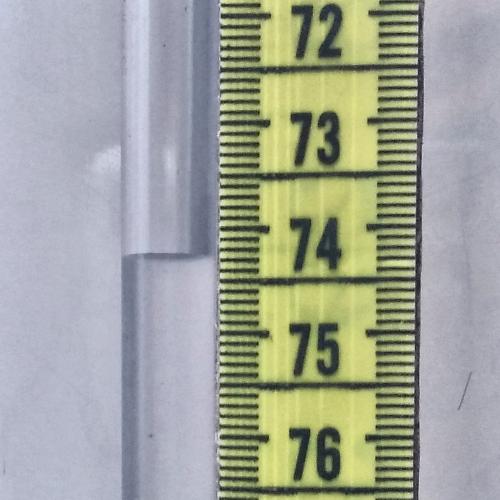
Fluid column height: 74.3 cm